This continuous-wavelet-transform scalogram was computed from a bearing vibration snapshot. Diagnose the bearing from this image, choosing from: normal, inner_race, outer_race, ball.
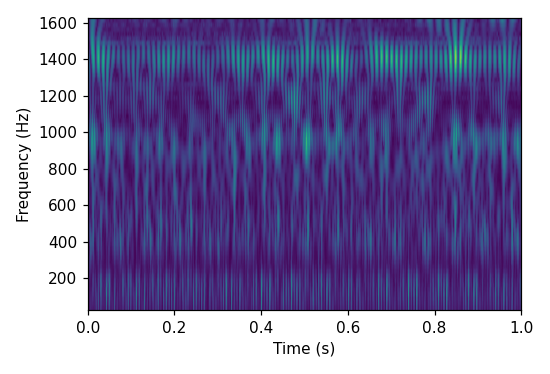
Answer: inner_race